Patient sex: M
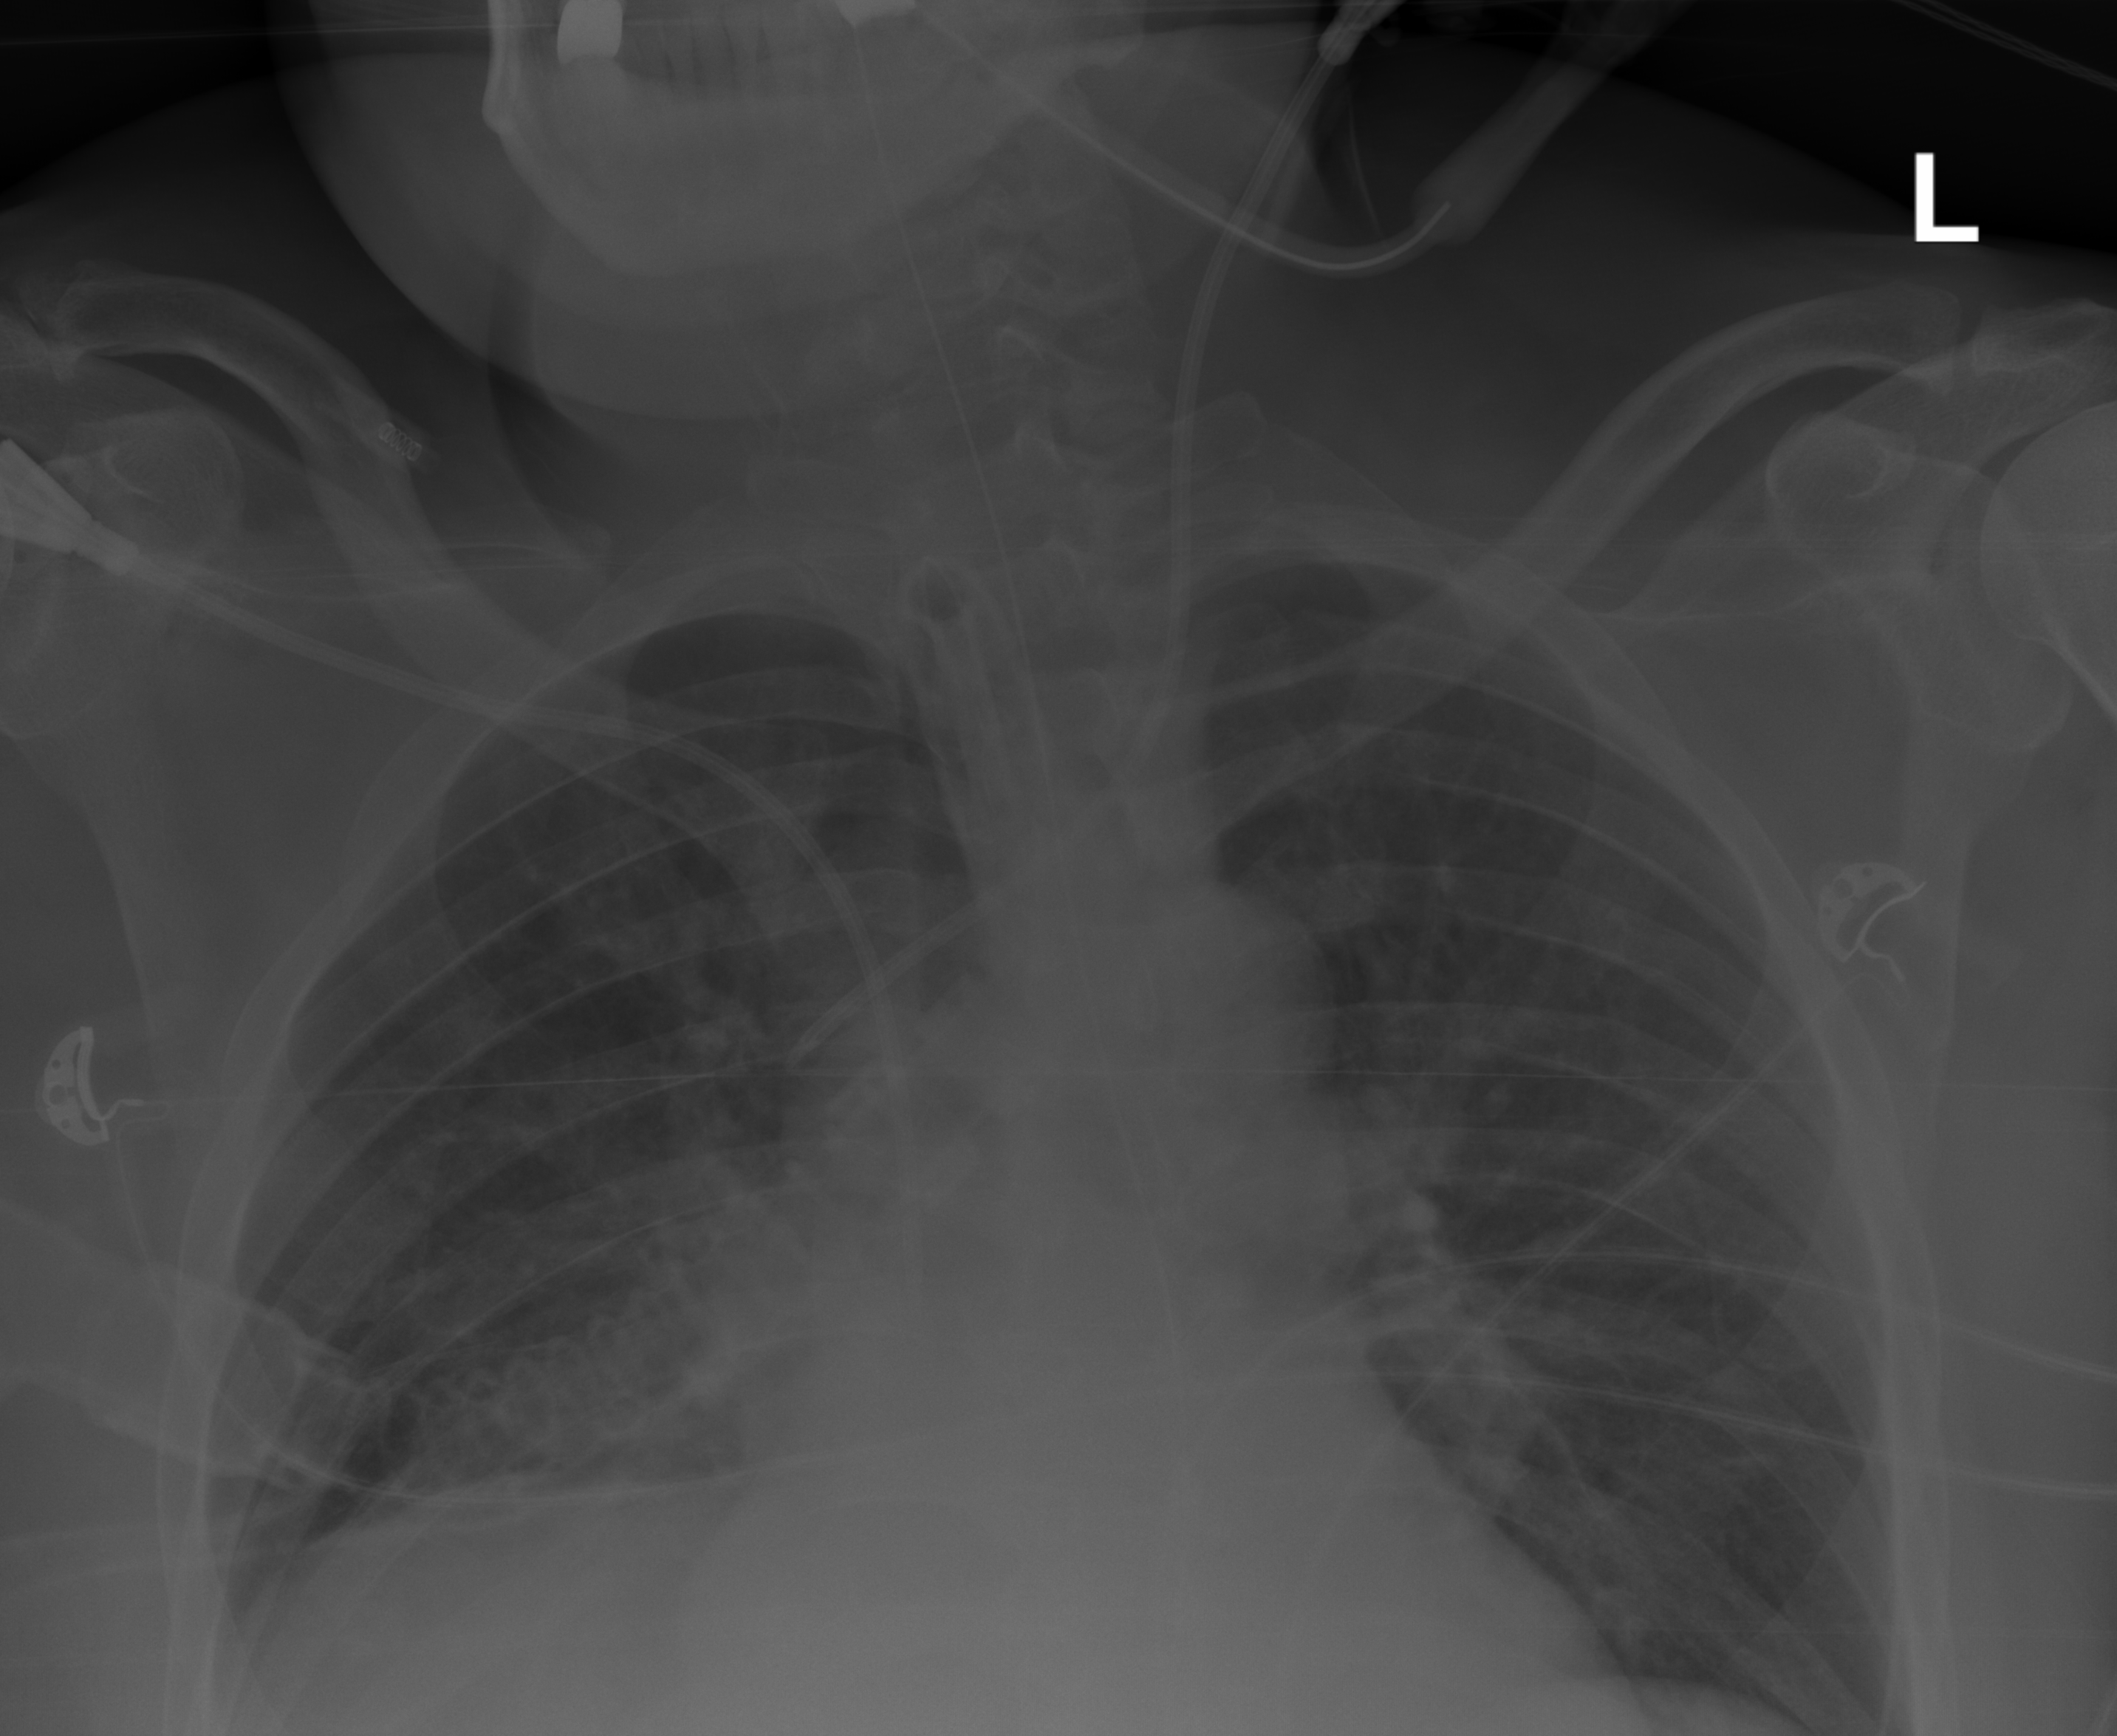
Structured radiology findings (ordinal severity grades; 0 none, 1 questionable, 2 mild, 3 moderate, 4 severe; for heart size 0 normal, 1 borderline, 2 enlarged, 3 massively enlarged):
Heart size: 0
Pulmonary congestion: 0
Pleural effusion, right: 0
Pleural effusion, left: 0
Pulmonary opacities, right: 0
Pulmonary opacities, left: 0
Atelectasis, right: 1
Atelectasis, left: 0